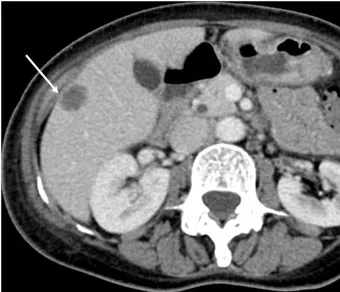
Abdominal contrast-enhanced computed CT findings 3 weeks after surgery. . A-c: Few low-density areas with irregular peripheral rim enhancement in the liver.
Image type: radiology (ct)